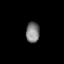
Tissue: lung
Cell type: Others
Senescence score: 0.2081
Nuclear area (px): 278
Mean DAPI intensity: 125.414